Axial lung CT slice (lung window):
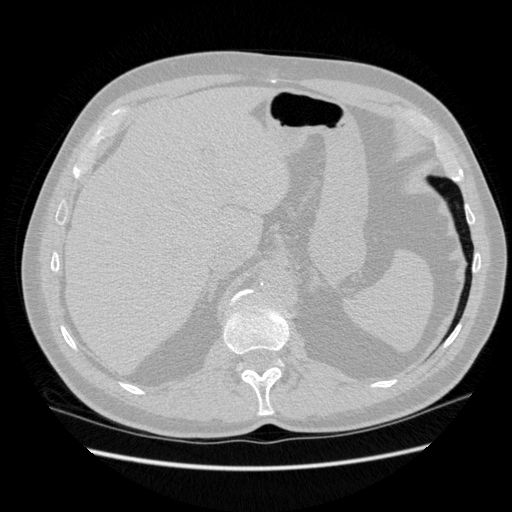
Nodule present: no